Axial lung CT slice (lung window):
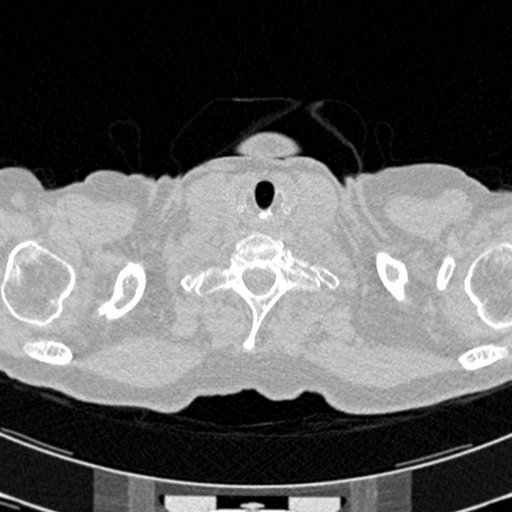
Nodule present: no